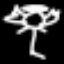
Label: angel